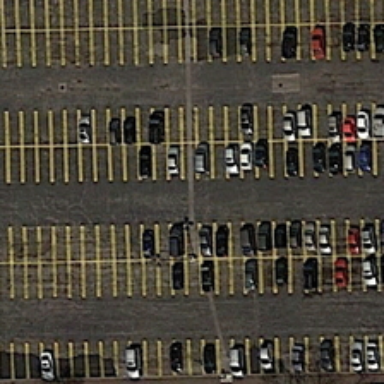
Some cars are parked in a parking lot .